高二 · 代数
21. 若函数 $y=f(x)$ 的导函数在区间 $[a, b]$ 上是增函数, 则函数 $y=f(x)$ 在区间 $[a, b]$ 上的图像可能是下列中的 \$ \qquad \$ .

(1)

(2)

(3)

(4)
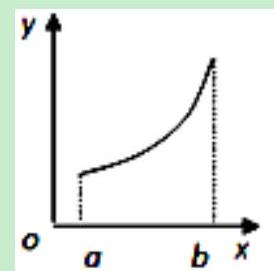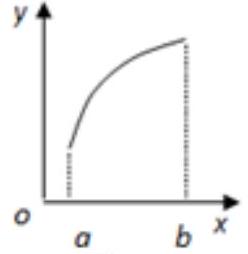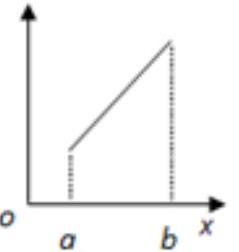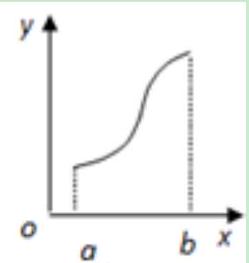
答案: (1)
解析: ：解答：函数 $y=f(x)$ 的导函数在区间 $[a, b]$ 上是增函数, 所以在区间 $[a, b]$ 上, 函数 $y=f(x)$ 的图像上的点的切线斜率是逐渐增大的.上图中, 图像(1)的切线斜率是逐渐增大的, 图像(2)的切线斜率是逐渐减小的, 图像(3)是一条线段, 斜率恒定.图像(4)的切线斜率先增大后减小.所以填(1).

分析: 本题主要考查了变化的快慢与变化率, 解决问题的关键是结合图像进行具体分析即可.